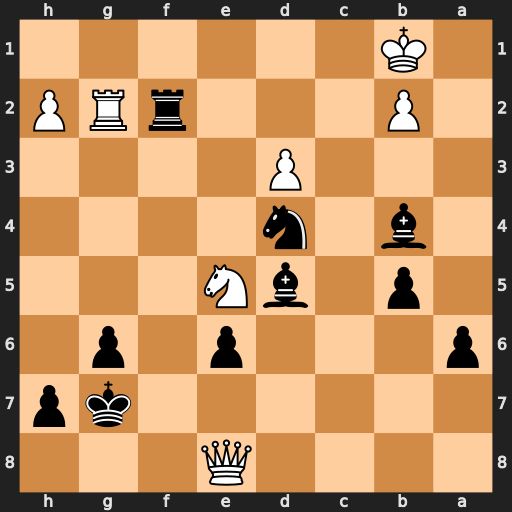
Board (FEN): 4Q3/6kp/p3p1p1/1p1bN3/1b1n4/3P4/1P3rRP/1K6
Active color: b
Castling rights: -
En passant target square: -
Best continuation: Rf1#